Question: I'm trying to follow the <URL> to implement a container view in my application. At the moment I'm just trying to get an initial first view to load but the label included in the first controller is not being shown. In the end, I hope to be able to control which view is shown in the container by using a segmented control.
Any help would be greatly appreciated.

'''
@interface ViewController : UIViewController
@property (weak, nonatomic) IBOutlet UIView *contentController;
- (IBAction)SegmentedControlValueChange:(UISegmentedControl *)sender;
@end
'''
'''
#import "ViewController.h"
#import "FirstController.h"
#import "SecondController.h"
@interface ViewController ()
@end
@implementation ViewController
- (void)viewDidLoad
{
[super viewDidLoad];
FirstController *firstController = [[FirstController alloc] init];
[self displayContentController:firstController];
}
- (IBAction)SegmentedControlValueChange:(UISegmentedControl *)sender
{
}
- (void)displayContentController: (UIViewController *)content
{
[self addChildViewController:content];
content.view.frame = [self frameForContentController];
[self.view addSubview:content.view];
[content didMoveToParentViewController:self];
}
- (CGRect)frameForContentController
{
return self.contentController.bounds;
}
@end
'''
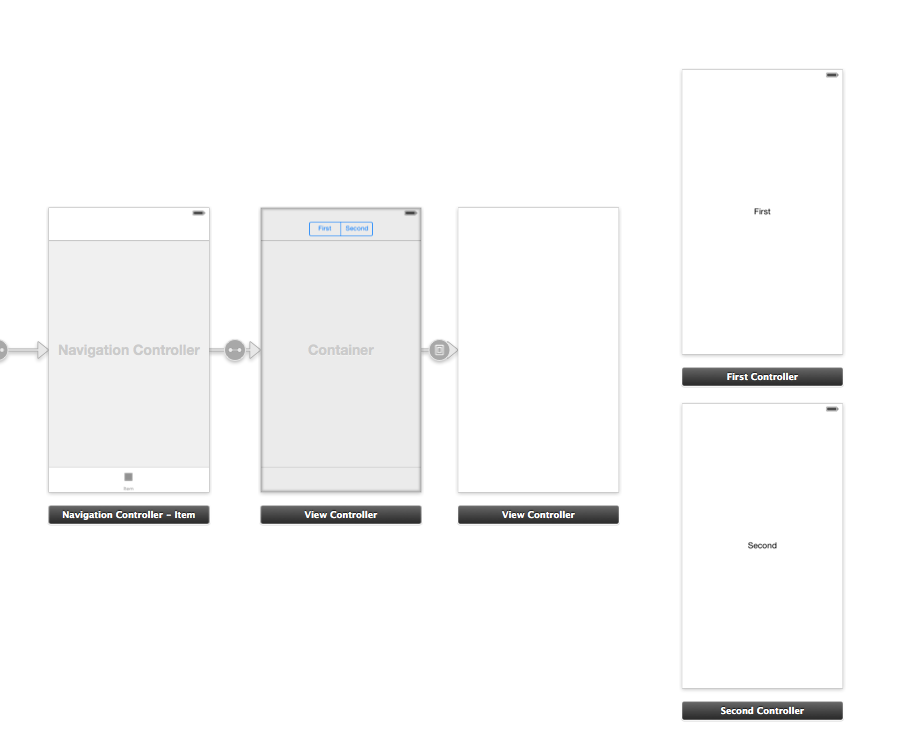
Answer: If 'FirstController' is part of the storyboard, then you'll have to load it from the storyboard.
Try doing
'FirstController *firstController = [self.storyboard instantiateViewControllerWithIdentifier:@"yourIdentifier"];'